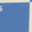
Piece: xx